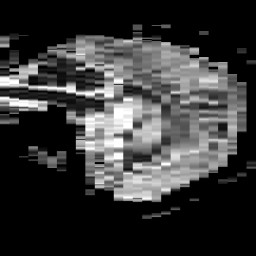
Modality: ADC
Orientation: sagittal
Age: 67
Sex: male
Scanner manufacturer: philips
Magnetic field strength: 3 T
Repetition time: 4.261 s
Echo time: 0.06024 s